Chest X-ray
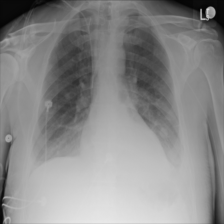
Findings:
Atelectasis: negative
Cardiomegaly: negative
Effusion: negative
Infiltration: negative
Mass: negative
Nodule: negative
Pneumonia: negative
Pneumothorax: negative
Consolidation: positive
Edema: negative
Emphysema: negative
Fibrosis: negative
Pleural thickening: negative
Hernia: negative